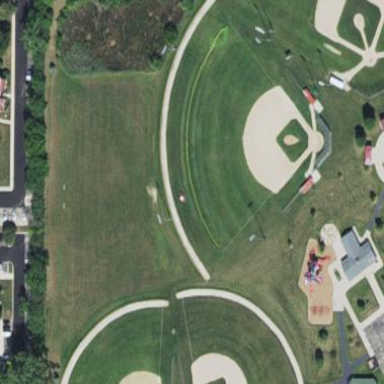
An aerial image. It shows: Baseball pitch for leisure and sports activities.